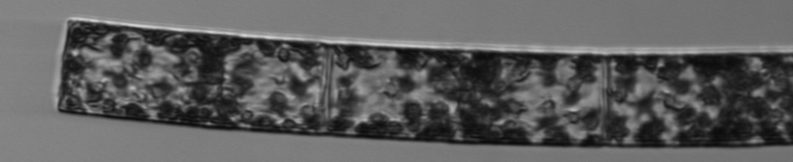
Label: Guinardia_flaccida